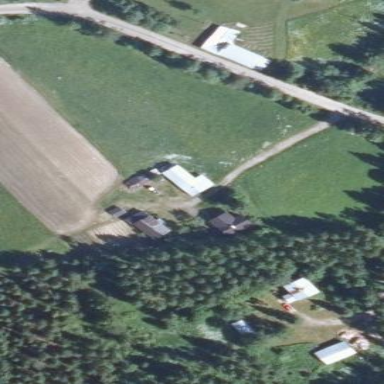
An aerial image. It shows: Farmyard area.